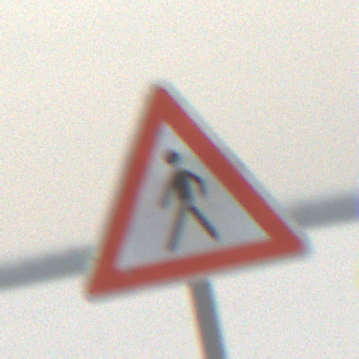
Verkehrszeichen: FussgaengerRechts
Umgebung: Outdoor, Nature
Tageszeit: MorningAfternoon
Wetter: Overcast
Licht: Natural
Jahreszeit: Winter
Kontrast: LowContrast